Aerial crown-view tile of a tropical tree (Barro Colorado Island, Panama), acquired 20241014:
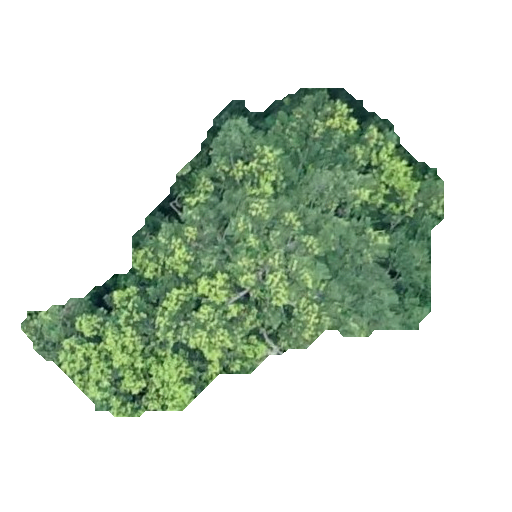
Species: Calophyllum longifolium
GBIF accepted scientific name: Calophyllum longifolium
Crown area: 121.531 m²